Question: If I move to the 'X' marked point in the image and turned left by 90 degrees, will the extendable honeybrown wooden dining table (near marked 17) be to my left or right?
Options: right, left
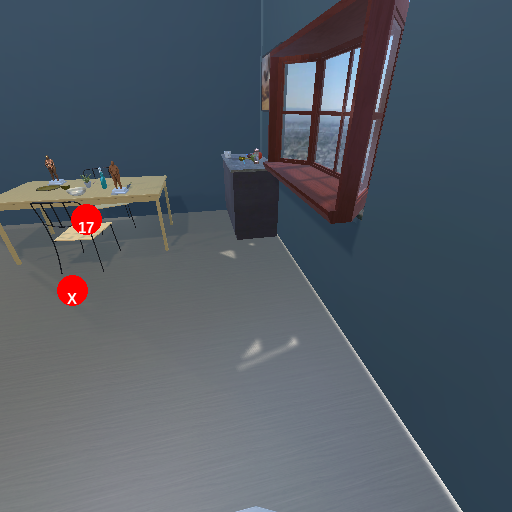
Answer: right